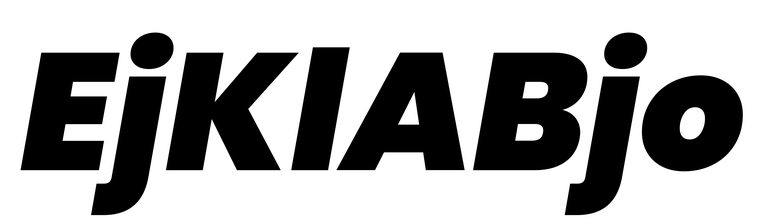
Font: Poppins-BlackItalic